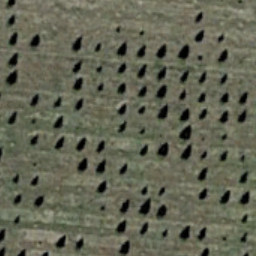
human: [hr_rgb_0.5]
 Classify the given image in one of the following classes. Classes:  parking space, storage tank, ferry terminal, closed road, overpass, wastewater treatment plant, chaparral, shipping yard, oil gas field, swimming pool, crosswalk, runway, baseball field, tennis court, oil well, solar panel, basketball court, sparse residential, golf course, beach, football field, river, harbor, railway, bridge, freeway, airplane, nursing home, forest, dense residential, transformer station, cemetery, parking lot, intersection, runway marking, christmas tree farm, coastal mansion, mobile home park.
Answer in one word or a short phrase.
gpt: christmas tree farm